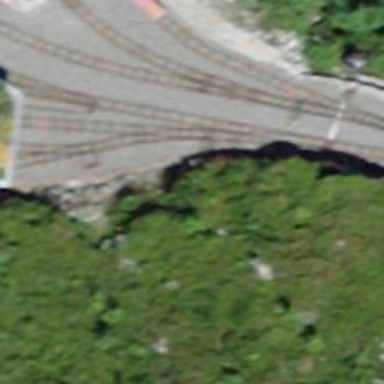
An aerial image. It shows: Disused railway yard.